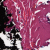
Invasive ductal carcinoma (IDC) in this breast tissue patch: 0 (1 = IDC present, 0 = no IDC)